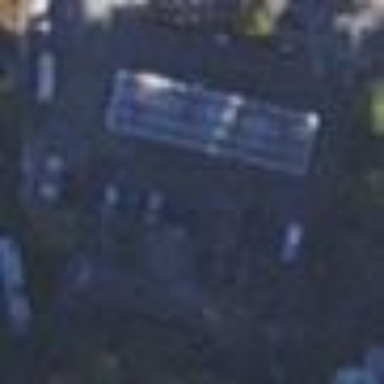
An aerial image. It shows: Fuel station.